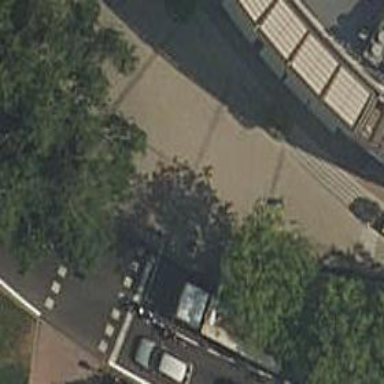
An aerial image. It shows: Sidewalk.